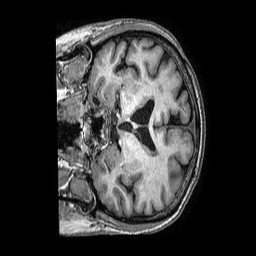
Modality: T1w
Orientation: coronal
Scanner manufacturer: philips
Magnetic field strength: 3 T
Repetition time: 0.006878 s
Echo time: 0.003114 s